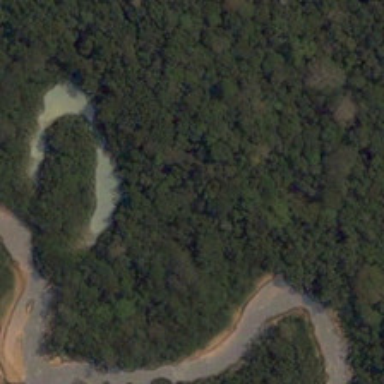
The forest is vast .